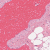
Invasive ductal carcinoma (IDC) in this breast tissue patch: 0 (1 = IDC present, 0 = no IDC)